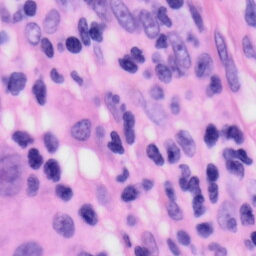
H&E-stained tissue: Skin